Field crop: maize
Growth stage: 2
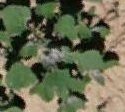
Species: chenopodium